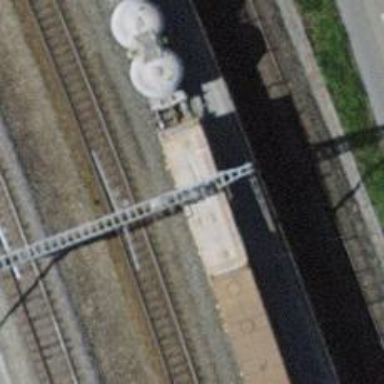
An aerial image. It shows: Single-track railway siding with electrified contact lines.